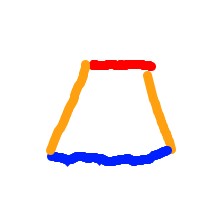
Shape: trapezoid